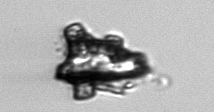
Label: Delphineis